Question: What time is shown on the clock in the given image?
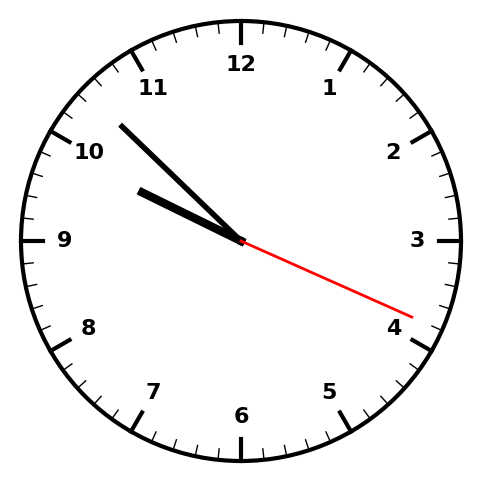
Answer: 09:52:19